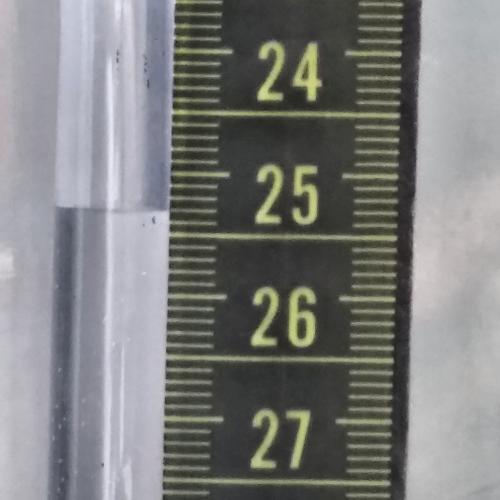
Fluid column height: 25.3 cm